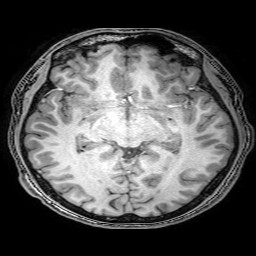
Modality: T1w
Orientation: coronal
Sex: male
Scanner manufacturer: philips
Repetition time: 0.008134 s
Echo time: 0.00372 s